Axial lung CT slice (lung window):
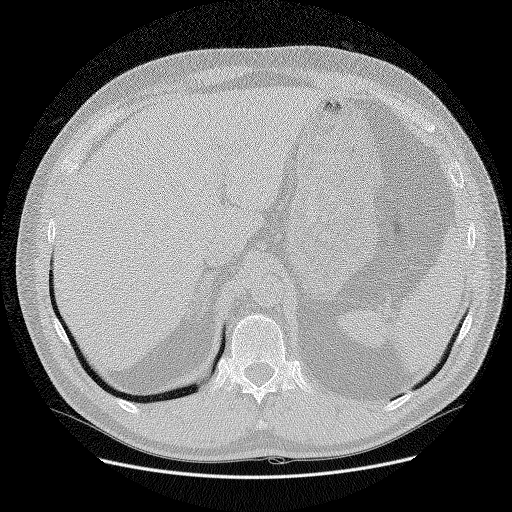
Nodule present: no